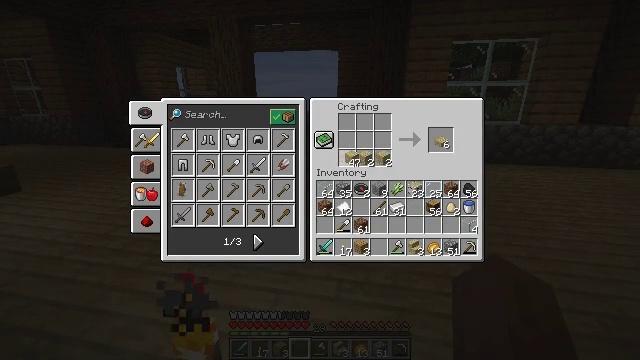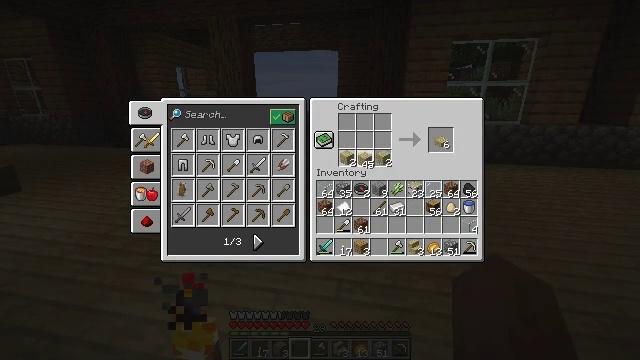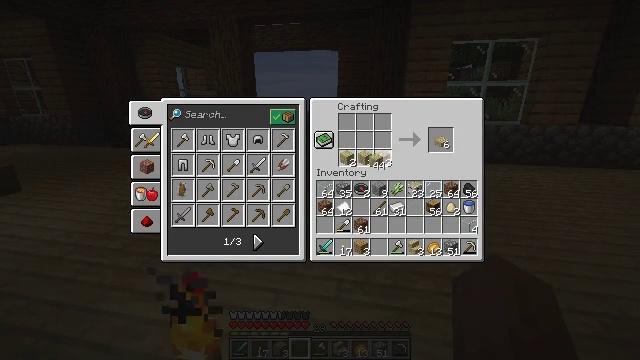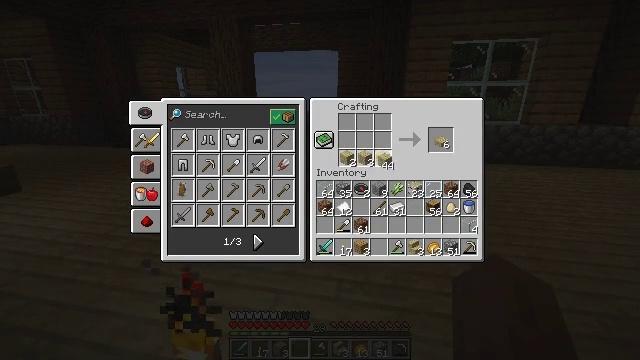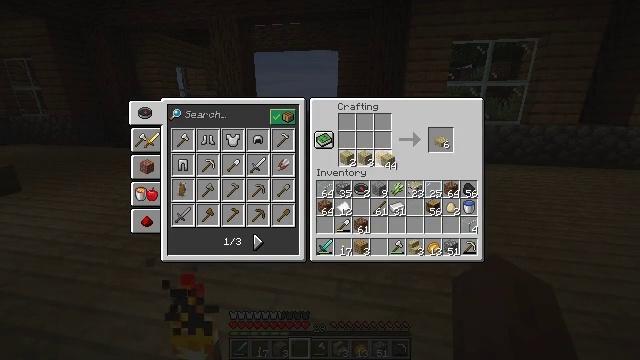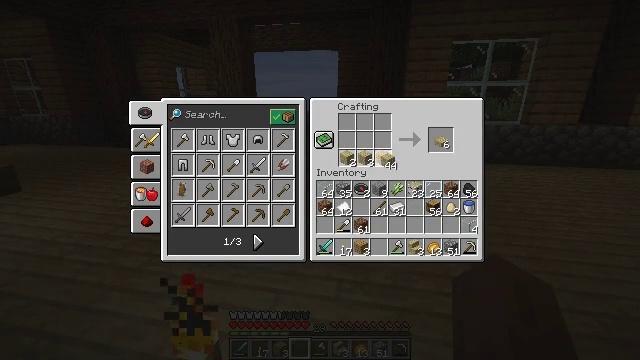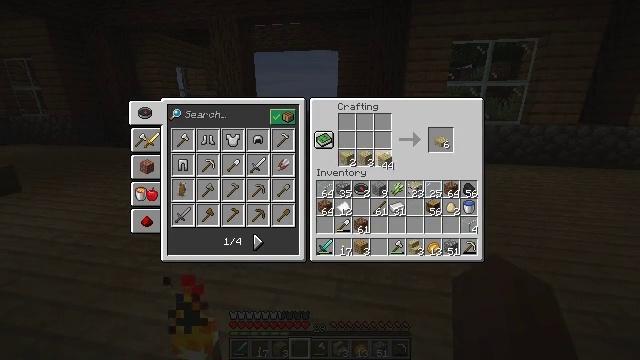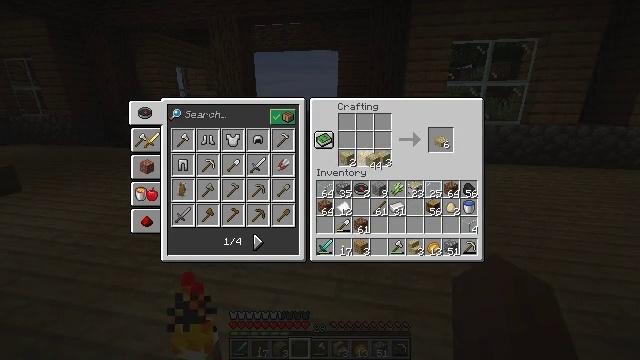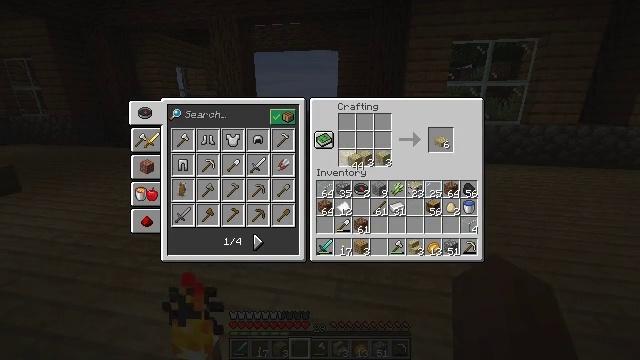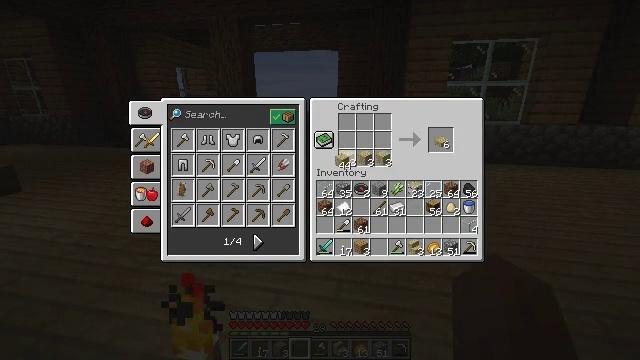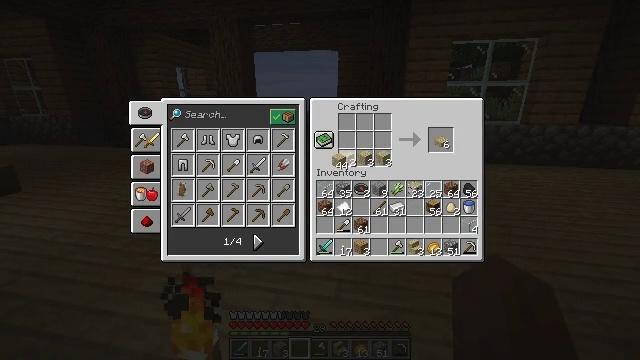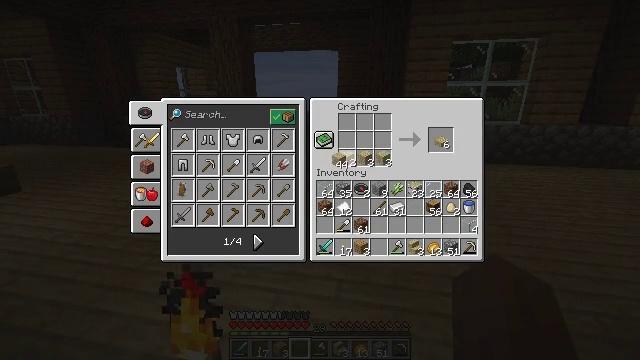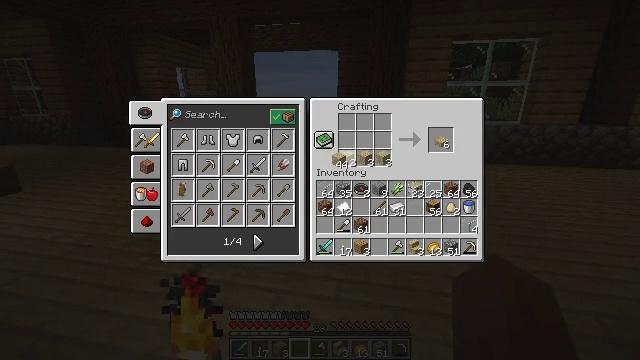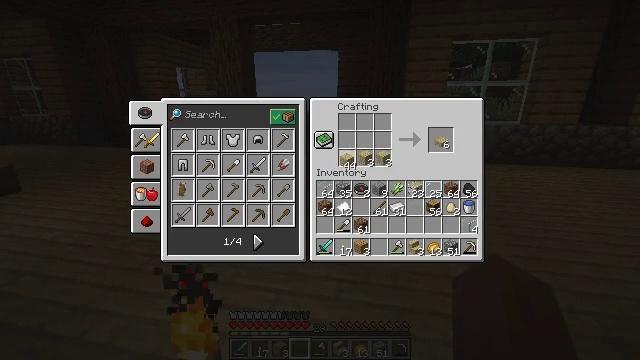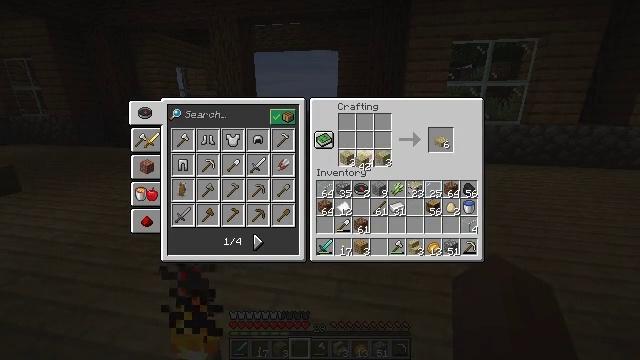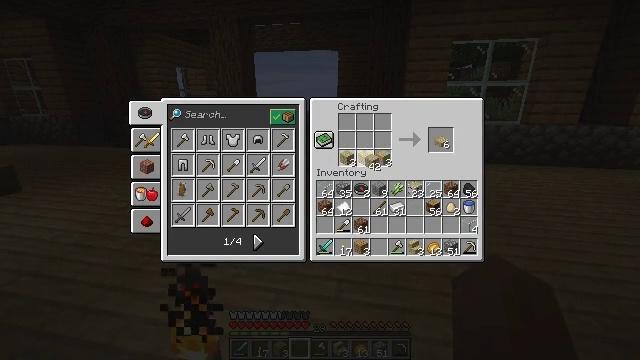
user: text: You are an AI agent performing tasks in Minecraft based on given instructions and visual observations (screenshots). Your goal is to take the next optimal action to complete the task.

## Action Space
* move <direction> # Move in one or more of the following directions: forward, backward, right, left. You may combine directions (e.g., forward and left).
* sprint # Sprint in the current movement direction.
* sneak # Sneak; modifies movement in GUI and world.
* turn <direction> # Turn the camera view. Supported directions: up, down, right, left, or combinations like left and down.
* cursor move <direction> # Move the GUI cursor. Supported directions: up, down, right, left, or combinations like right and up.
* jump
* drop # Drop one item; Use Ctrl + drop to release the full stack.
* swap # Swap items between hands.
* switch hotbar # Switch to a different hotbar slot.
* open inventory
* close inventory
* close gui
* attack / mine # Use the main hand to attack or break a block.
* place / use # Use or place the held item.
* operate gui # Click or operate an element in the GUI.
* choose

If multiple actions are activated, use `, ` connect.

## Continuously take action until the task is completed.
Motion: motion action
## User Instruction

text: Craft multiple birch slabs using birch planks.
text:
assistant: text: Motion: cursor move right, choose
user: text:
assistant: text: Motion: cursor move right, choose
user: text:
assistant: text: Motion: cursor move right, choose
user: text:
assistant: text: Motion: choose
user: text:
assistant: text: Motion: choose
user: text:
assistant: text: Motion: no_op
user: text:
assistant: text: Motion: cursor move left
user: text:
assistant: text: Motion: cursor move left
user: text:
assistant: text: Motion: cursor move left
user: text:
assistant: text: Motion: no_op
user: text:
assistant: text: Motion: no_op
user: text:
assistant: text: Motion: choose
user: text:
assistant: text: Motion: cursor move right, choose
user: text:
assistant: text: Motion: cursor move right, choose
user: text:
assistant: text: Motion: cursor move right, choose
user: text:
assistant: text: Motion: cursor move right, choose
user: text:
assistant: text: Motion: cursor move right, choose
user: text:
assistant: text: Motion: choose
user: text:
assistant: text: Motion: choose
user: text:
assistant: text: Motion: no_op
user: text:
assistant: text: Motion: cursor move left
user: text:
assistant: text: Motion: cursor move left
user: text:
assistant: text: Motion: cursor move left
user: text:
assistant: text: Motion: cursor move left
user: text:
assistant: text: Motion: no_op
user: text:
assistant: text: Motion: no_op
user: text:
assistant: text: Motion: no_op
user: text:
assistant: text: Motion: no_op
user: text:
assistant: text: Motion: choose
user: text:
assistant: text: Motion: choose